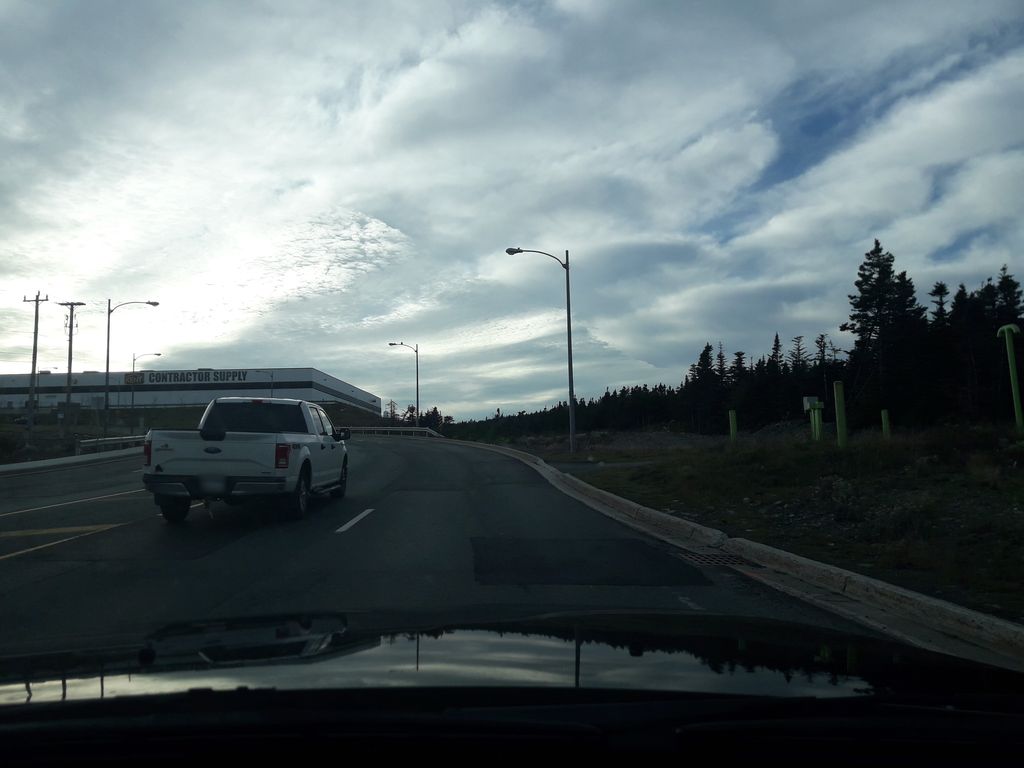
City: st_johns